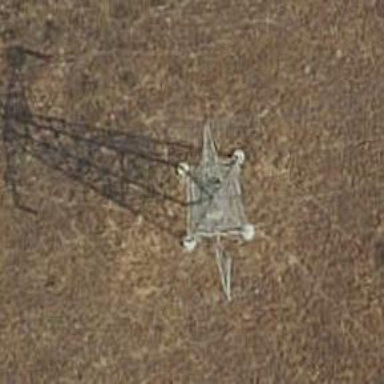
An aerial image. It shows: Double and single wires on the power line.